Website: lowes
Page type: billing-address
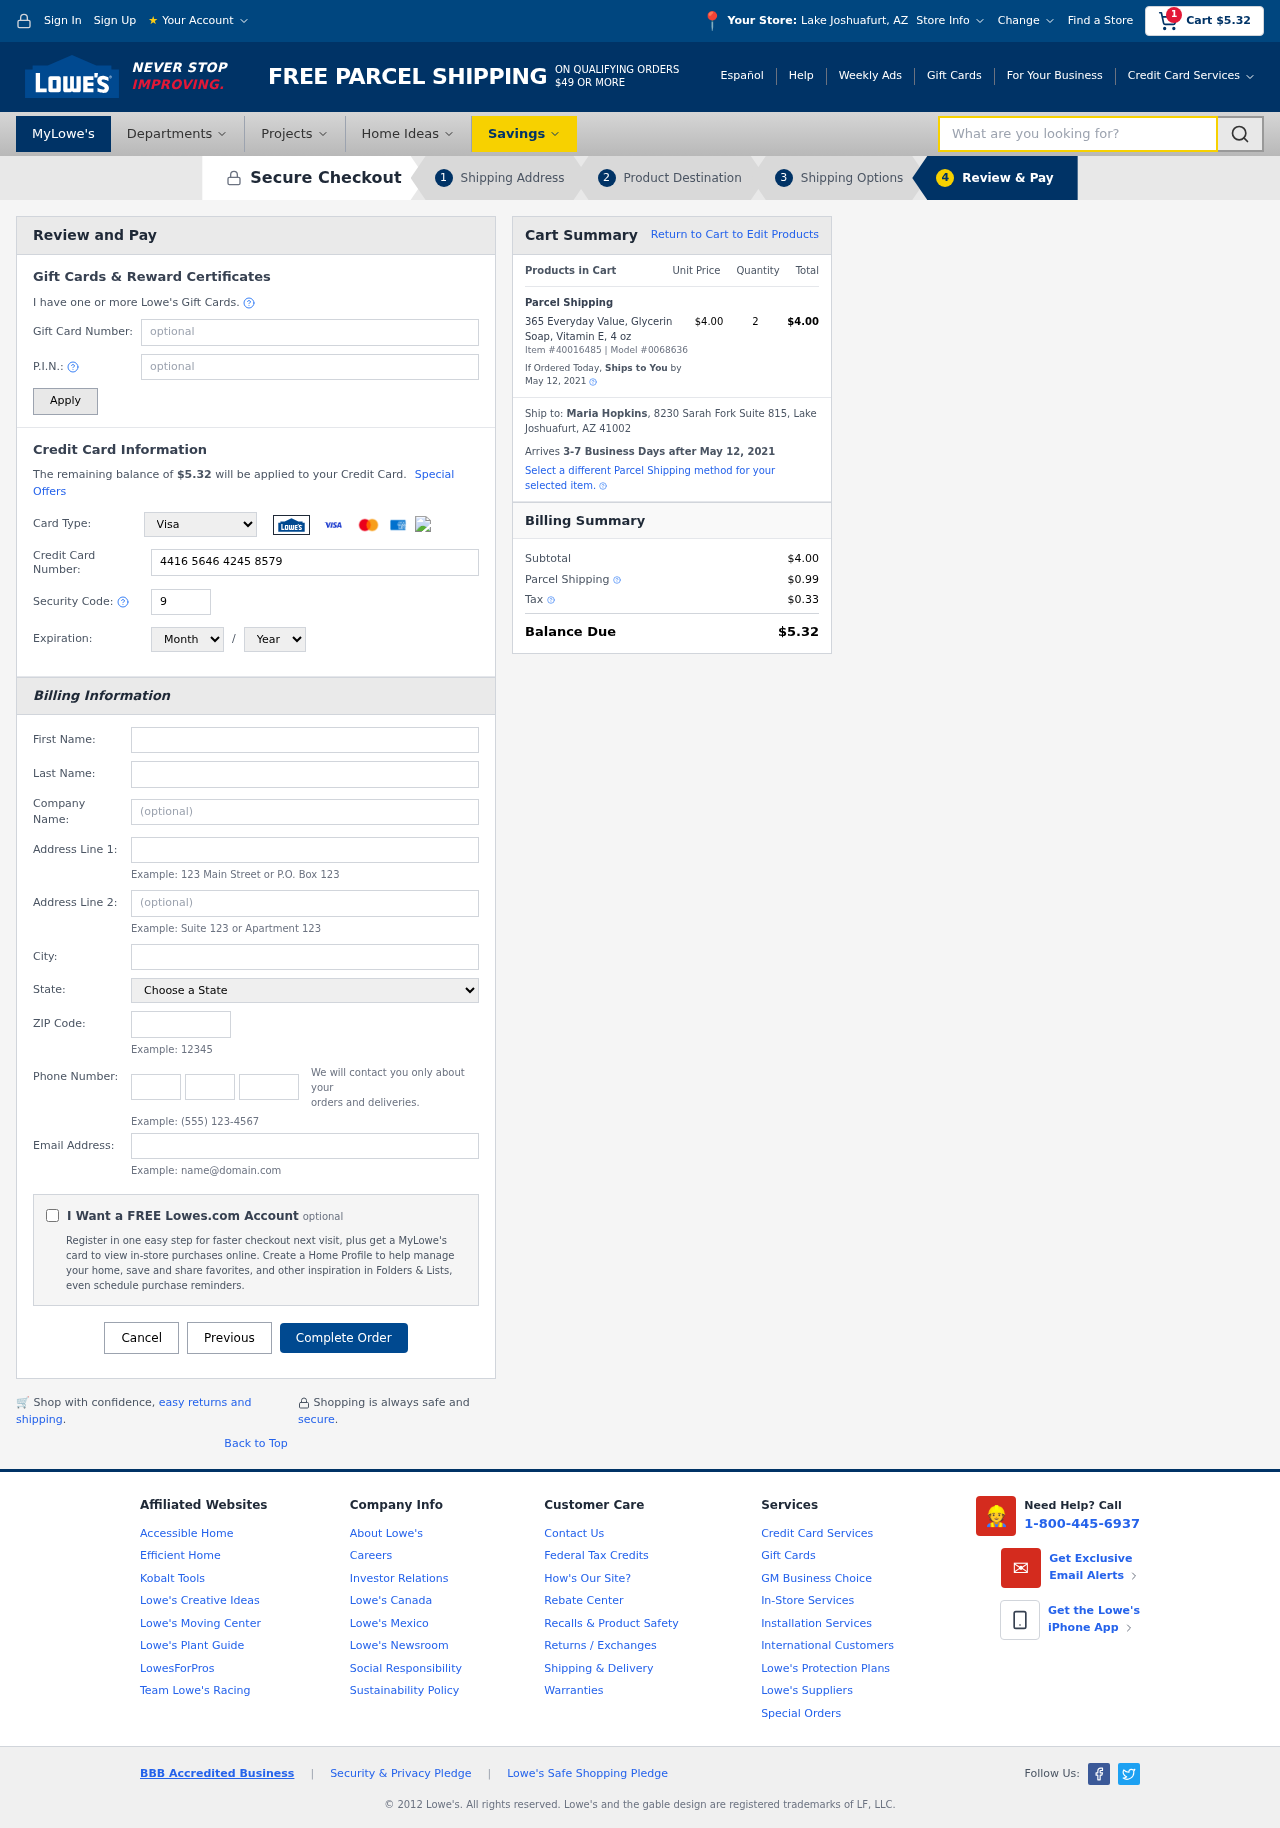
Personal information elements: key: PII_CARD_CVV
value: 907
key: PII_CARD_EXPIRY_MONTH
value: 08
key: PII_CARD_EXPIRY_YEAR
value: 30
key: PII_CARD_NUMBER
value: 4416 5646 4245 8579
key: PII_CARD_TYPE
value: Visa
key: PII_CITY
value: Lake Joshuafurt
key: PII_CITY_STATE
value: Lake Joshuafurt, AZ
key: PII_EMAIL
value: maria_hopkins@hotmail.com
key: PII_FIRSTNAME
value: Maria
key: PII_FULLNAME
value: Maria Hopkins
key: PII_LASTNAME
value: Hopkins
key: PII_PHONE_AREA
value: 358
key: PII_PHONE_PREFIX
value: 463
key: PII_PHONE_SUFFIX
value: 9952
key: PII_POSTCODE
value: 41002
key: PII_STATE
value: Arizona
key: PII_STREET
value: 8230 Sarah Fork Suite 815
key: PII_STREET2
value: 54805 Jimenez Courts Suite 242
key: PII_CITY_STATE_ZIP
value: Lake Joshuafurt, AZ 41002
Product elements: key: PRODUCT1_NAME
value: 365 Everyday Value, Glycerin Soap, Vitamin E, 4 oz
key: PRODUCT1_PRICE
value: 4
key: PRODUCT1_QUANTITY
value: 2
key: PRODUCT_ITEM_NUMBER
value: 40016485
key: PRODUCT_MODEL_NUMBER
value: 0068636
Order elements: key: ORDER_SUBTOTAL
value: $5.32
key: ORDER_TOTAL
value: $5.32
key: ORDER_SHIPPING_DATE
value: May 12, 2021
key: ORDER_SUBTOTAL
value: $4.00
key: ORDER_DELIVERY_DATE
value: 3-7 Business Days after May 12, 2021
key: ORDER_SHIPPING_DATE2
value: May 12, 2021
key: ORDER_SUBTOTAL2
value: $4.00
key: ORDER_SHIPPING_COST
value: $0.99
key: ORDER_TAX
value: $0.33
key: ORDER_TOTAL2
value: $5.32
Search elements: key: HEADER_SEARCH
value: What are you looking for?